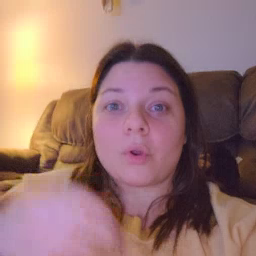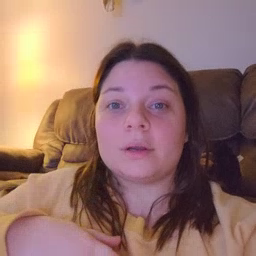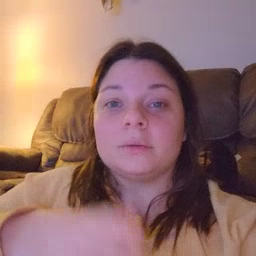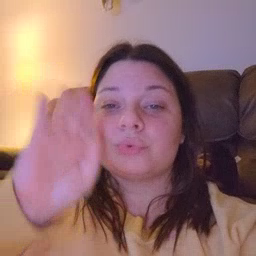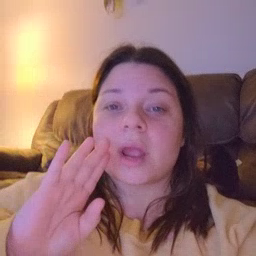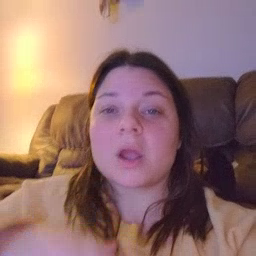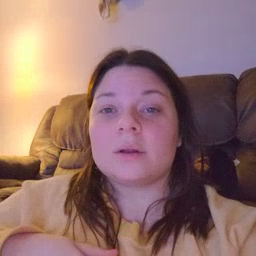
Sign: brown